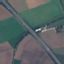
Land use / land cover class: Highway